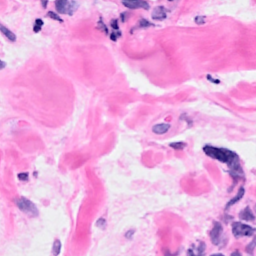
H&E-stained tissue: Breast